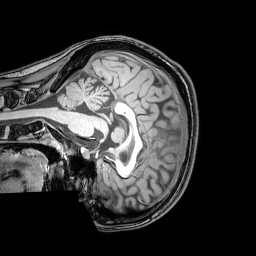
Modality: T1w
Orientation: sagittal
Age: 22
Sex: female
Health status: healthy
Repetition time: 0.081 s
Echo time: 0.037 s